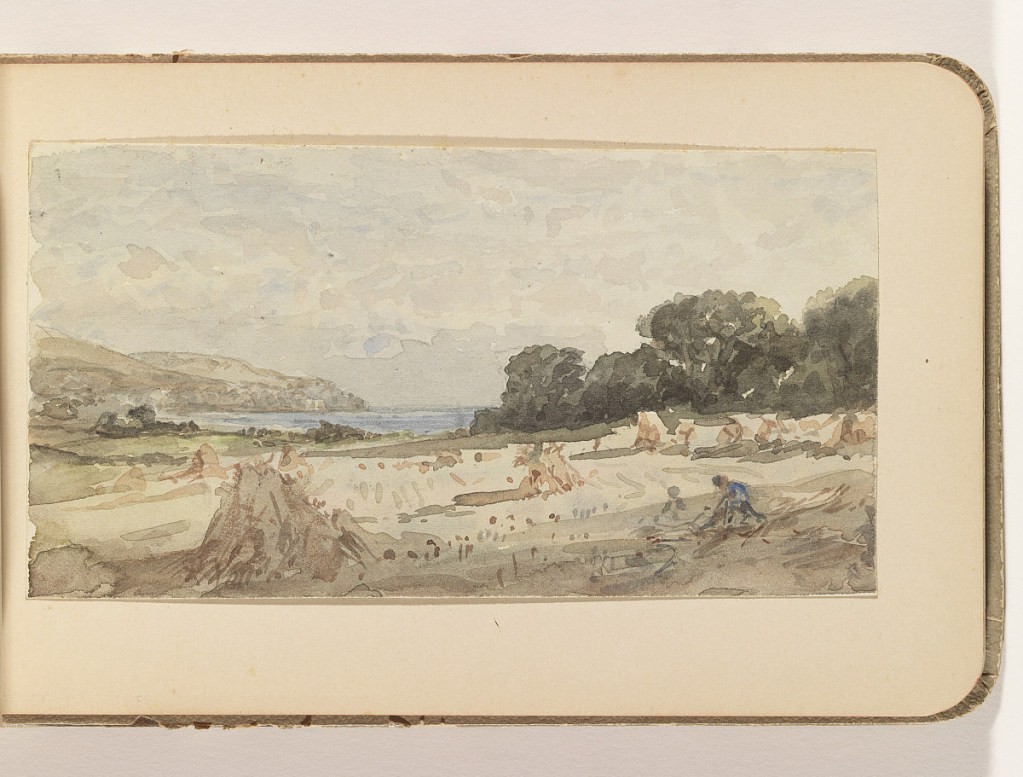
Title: Harvested Field near Seashore
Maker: William Trost Richards, American, 1833–1905
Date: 1890–1900
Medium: Brush and watercolor, graphite on white wove paper.
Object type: Album page
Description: field with conical haystacks in foreground, suggestion of two figures in right corner, tall trees on right. Hill slopes down to cove with hills in the distance on the left. Clouds in sky.